Current action and preconditions to check: trajectory_clear

Your task: For each precondition in the list above, predict whether it will hold at this action.

Consider the current scene as observed from the mobile robot's camera, and analyze the predicted future states of all dynamic agents (e.g., people, animals, vehicles, or any moving entities) within the NEXT SECOND.

IMPORTANT: Only answer "very likely" if you are absolutely certain—based on strong, clear evidence—that a dynamic agent will violate the precondition in the predicted future state. Do NOT answer "very likely" for unlikely, ambiguous, or low-probability risks.

Ask yourself for each precondition: Is there a high probability, with clear and convincing evidence, that the predicted future states of any dynamic agent will interfere with the predicted future state of the currently executing action within the NEXT SECOND, causing that precondition to fail?

Assess the risk level based on these predictions. Use "likely" or "very likely" if motions create a clear risk of interference.

Use "neutral" or "improbable" if agents are nearby but their predicted paths are clearly diverging or non-conflicting.

Failure Risk Categories: "very improbable", "improbable", "neutral", "likely", "very likely"

Answer Format: Output ONLY the probability_of_failure value from these categories: "very improbable", "improbable", "neutral", "likely", "very likely"

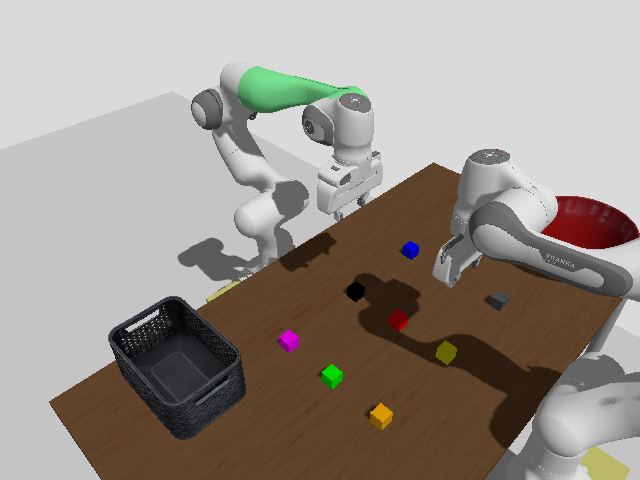

Answer: very improbable